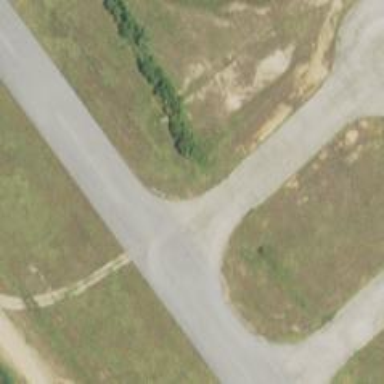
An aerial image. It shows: Image of taxiway at airport.